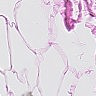
Metastatic tissue present: no